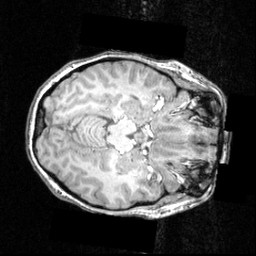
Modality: T1w
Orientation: axial
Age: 22
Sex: female
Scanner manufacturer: siemens
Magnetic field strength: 3.951 T
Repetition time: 2.5 s
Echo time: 0.00393 s